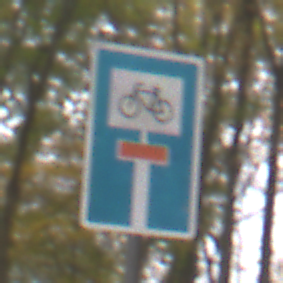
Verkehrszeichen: SackgasseRadverkehrDurchlaessig
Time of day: Midday
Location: Outdoor (Nature)
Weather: Overcast
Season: NotSpecified
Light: Natural